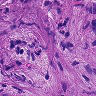
Metastatic tissue present: yes